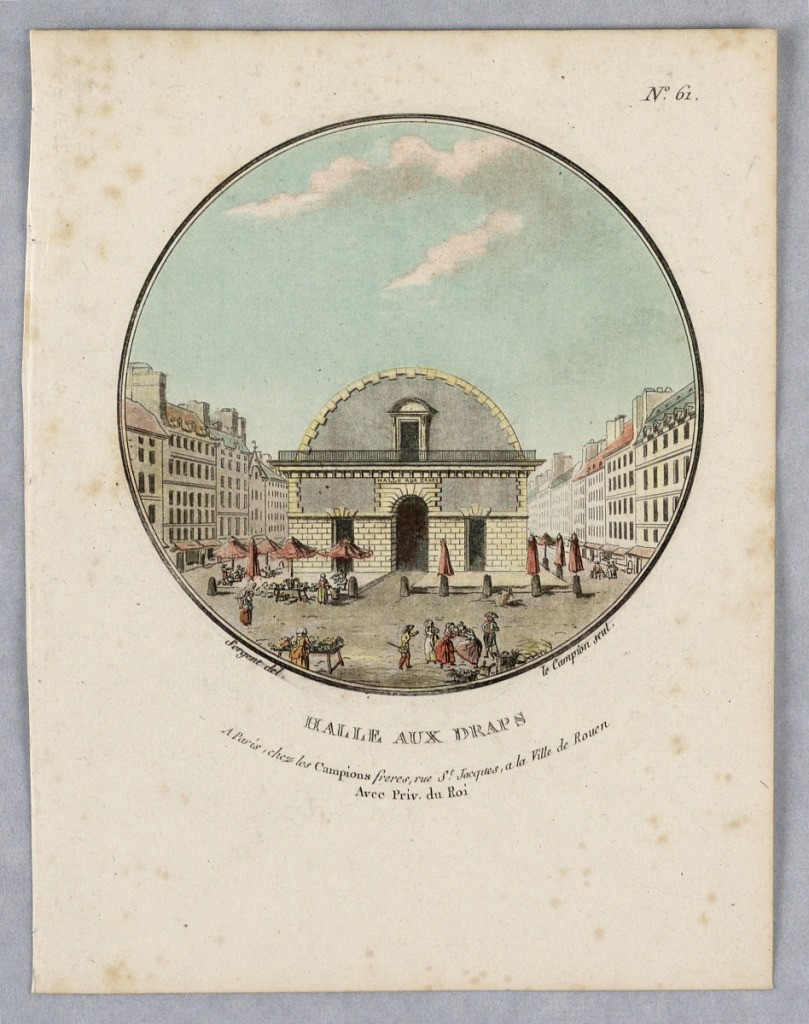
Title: Halle aux Draps, Plate 61 from "Vues Pittoresques des Princepaux Édifices de Paris"
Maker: Les Campion Frères, Paris, France
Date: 1792
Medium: Engraving and brush and watercolors on paper
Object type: Print
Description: Market Hall in the center of the street; vendors in front, and parasols. Title, artists' and publisher's names below.